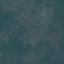
Label: HerbaceousVegetation